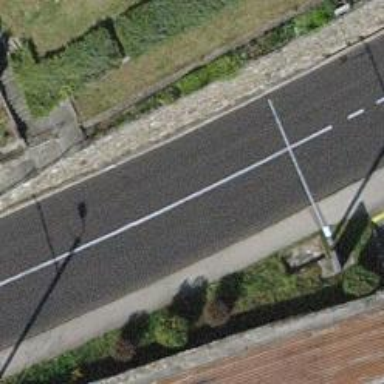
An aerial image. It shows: Secondary road with asphalt surface and sidewalk on the left side.